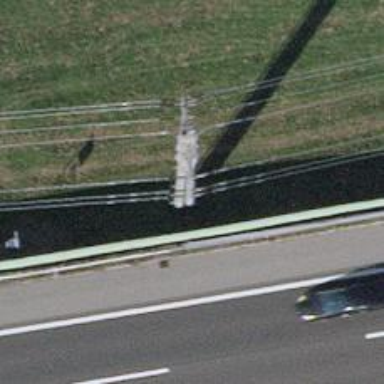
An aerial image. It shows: Power pole.